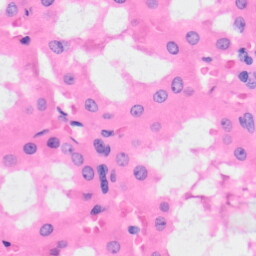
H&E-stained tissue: Kidney